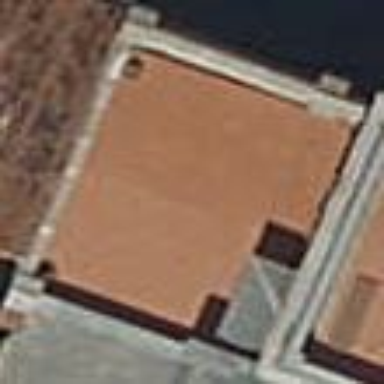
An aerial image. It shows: Building with red-brown roof.